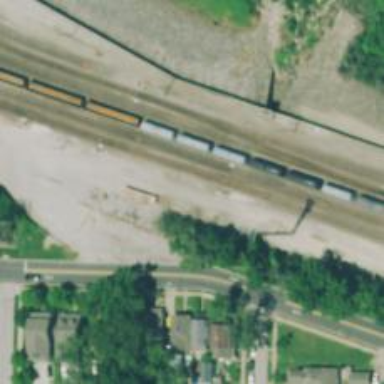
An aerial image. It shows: Junction on the railway.